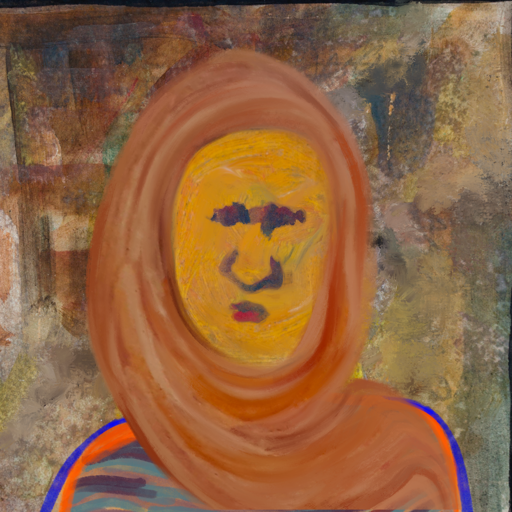
Background: Mosgoul, Head And Neck Front: After_Raid, Face Front: In_The_Sun, Bust: Experience, Hair Front: Blank, Head Accessory: Pious_Lady_Scarf, Second Necklace: Blank, Necklace: Blank, Baby: Blank